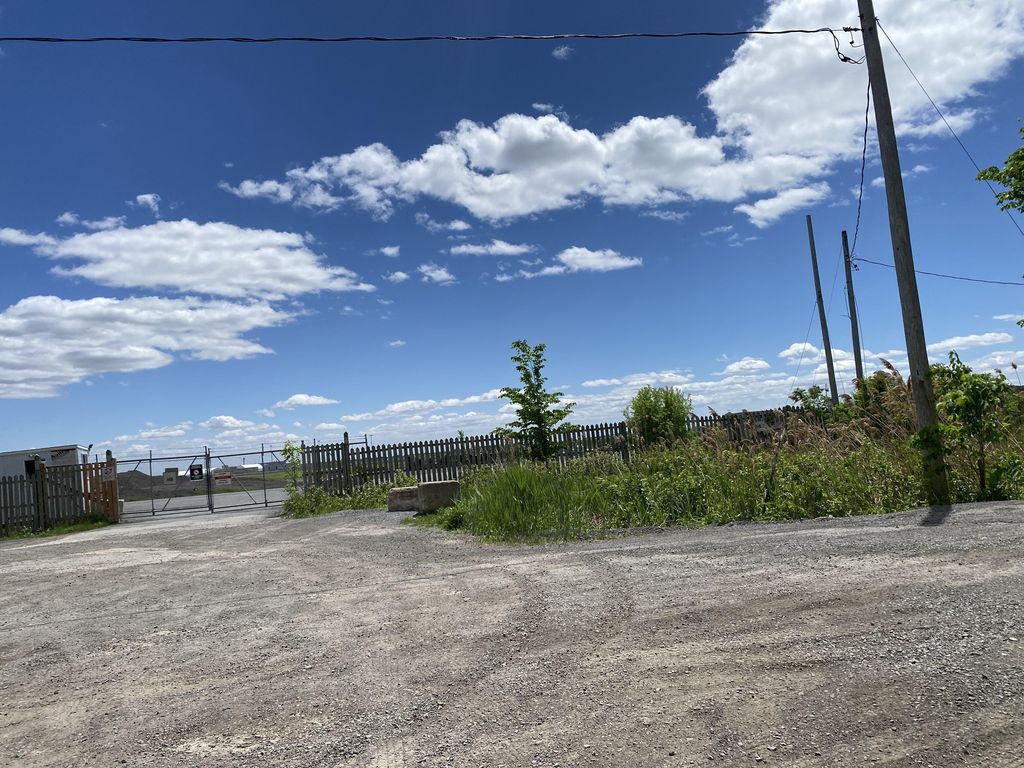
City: montreal